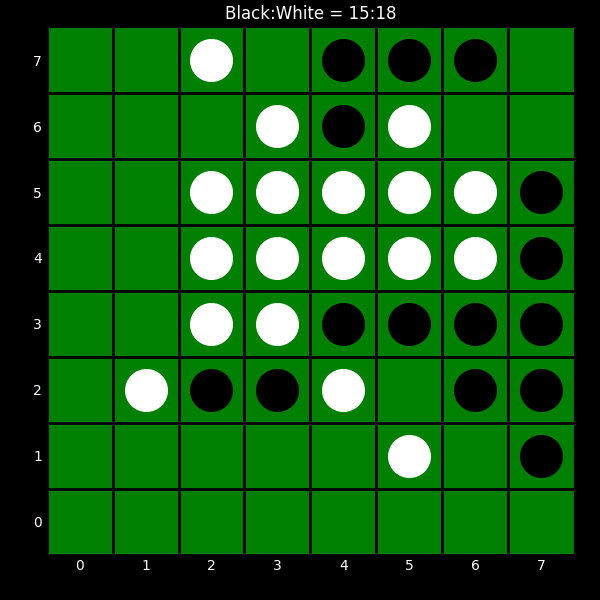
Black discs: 15
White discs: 18